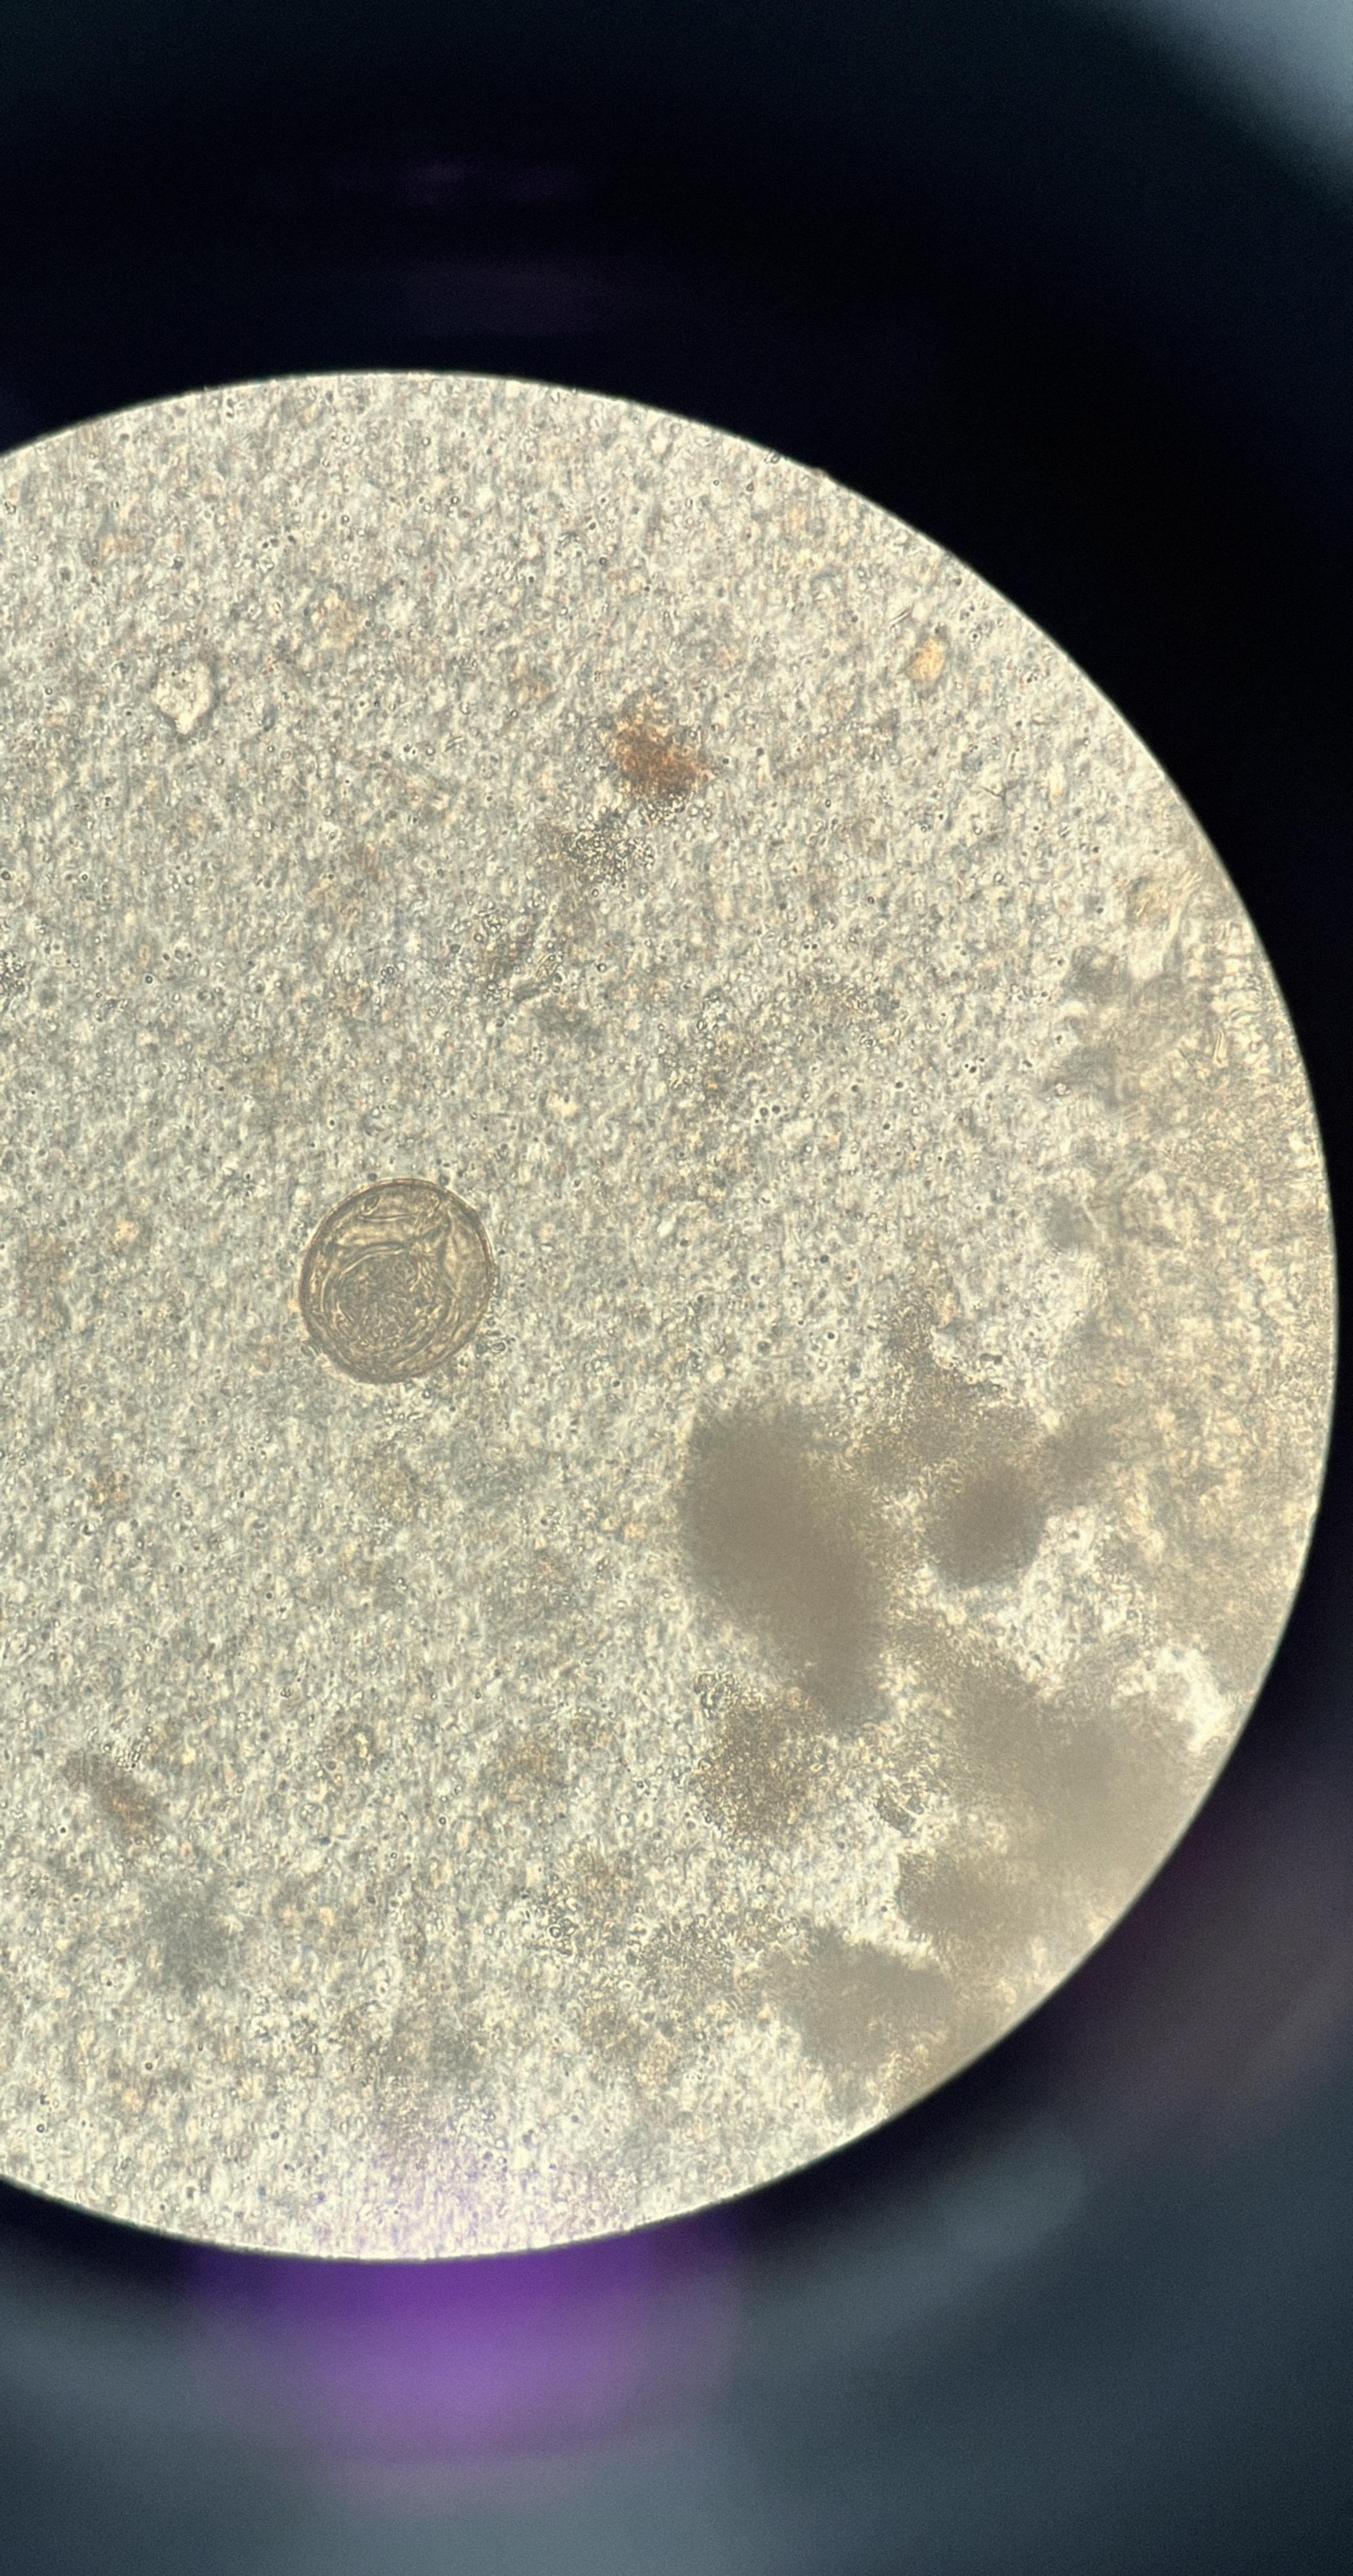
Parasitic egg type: Hymenolepis diminuta